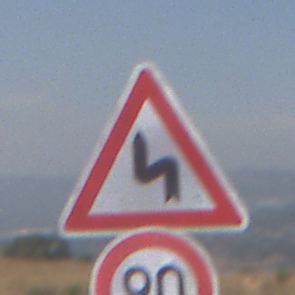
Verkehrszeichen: DoppelkurveZunaechstLinks
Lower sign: Geschwindigkeit90
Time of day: Midday
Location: Outdoor (Nature)
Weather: PartlyCloudy
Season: NotSpecified
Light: Natural